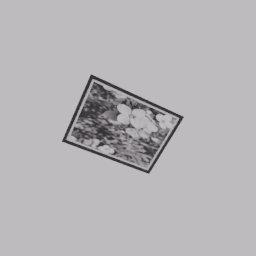
Label: decoration